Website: macys
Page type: billing-address
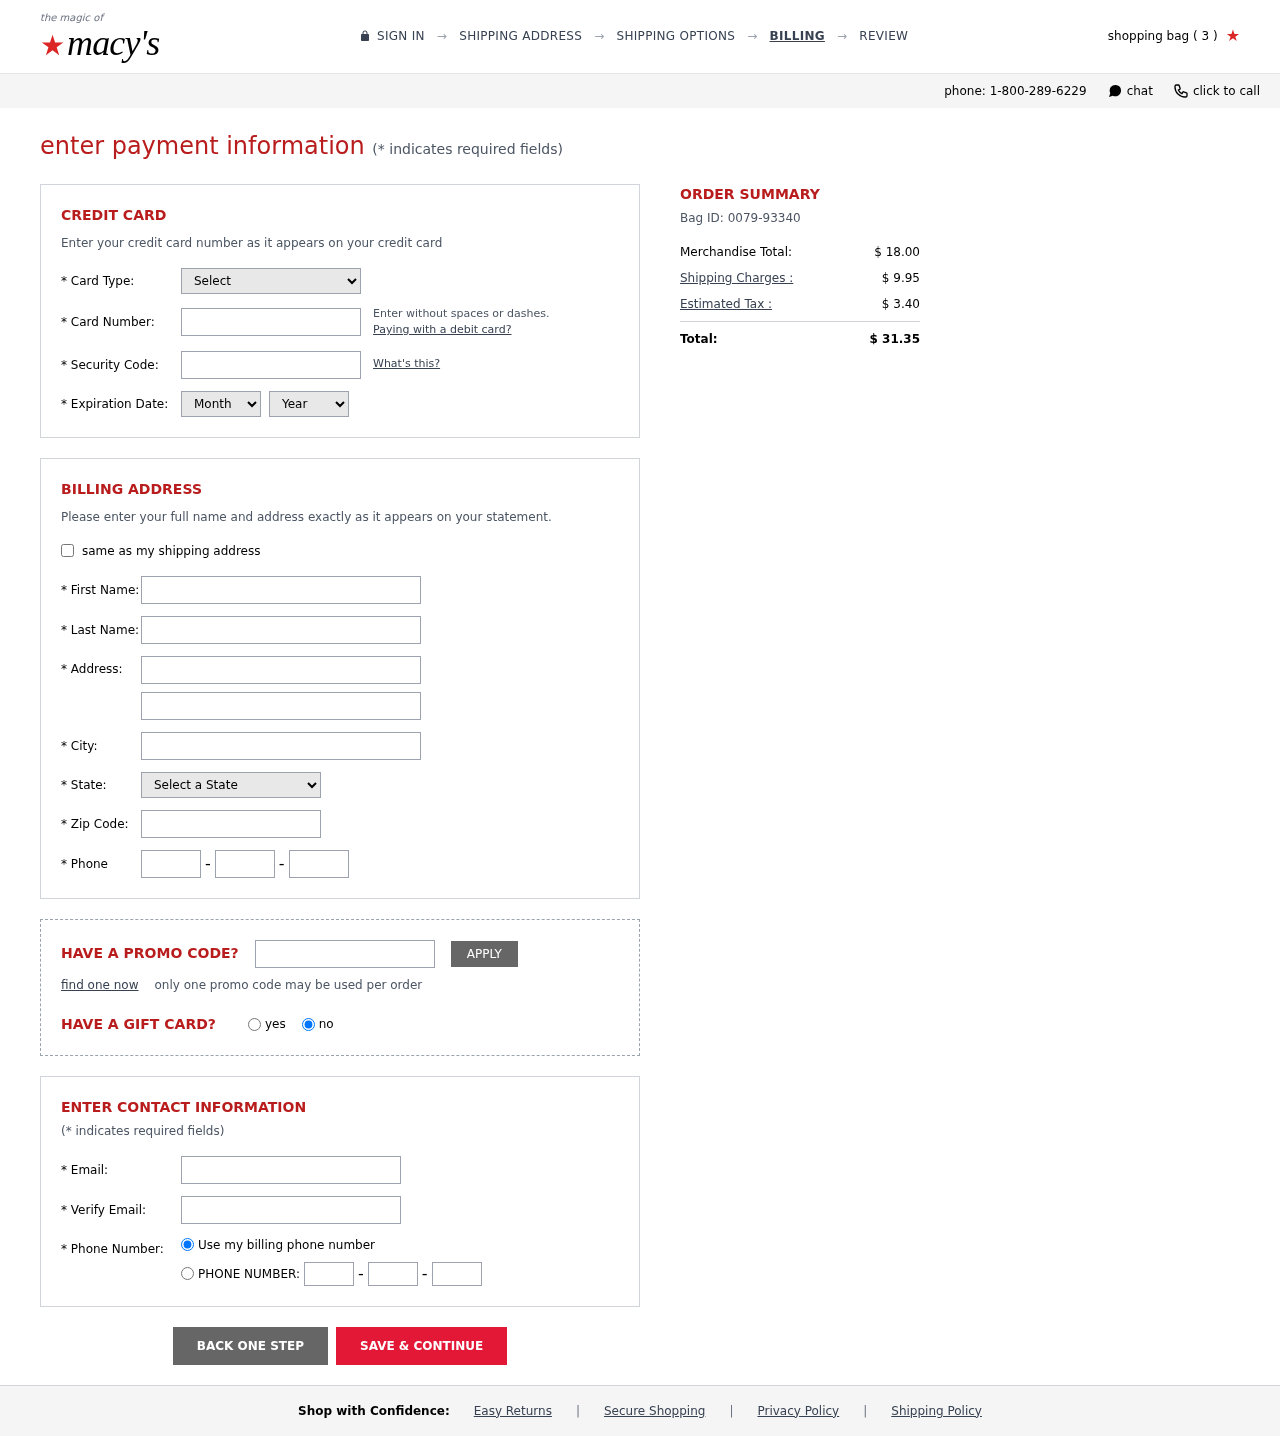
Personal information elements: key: PII_CARD_CVV
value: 656
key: PII_CARD_EXPIRY_MONTH
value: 02
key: PII_CARD_EXPIRY_YEAR
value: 30
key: PII_CARD_NUMBER
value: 2235 4147 4994 8200
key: PII_CARD_TYPE
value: Mastercard
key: PII_CITY
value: South Bradleyberg
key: PII_EMAIL
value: dgrant@gmail.com
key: PII_FIRSTNAME
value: Diana
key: PII_LASTNAME
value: Grant
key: PII_PHONE_AREA
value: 761
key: PII_PHONE_PREFIX
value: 700
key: PII_PHONE_SUFFIX
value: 4130
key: PII_POSTCODE
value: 01966
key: PII_STATE_ABBR
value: VT
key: PII_STREET
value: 151 Roy Motorway Suite 464
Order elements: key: ORDER_NUM_ITEMS
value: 3
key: ORDER_ID
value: Bag ID: 0079-93340
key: ORDER_SUBTOTAL
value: $ 18.00
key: ORDER_SHIPPING_COST
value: $ 9.95
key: ORDER_TAX
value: $ 3.40
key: ORDER_TOTAL
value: $ 31.35